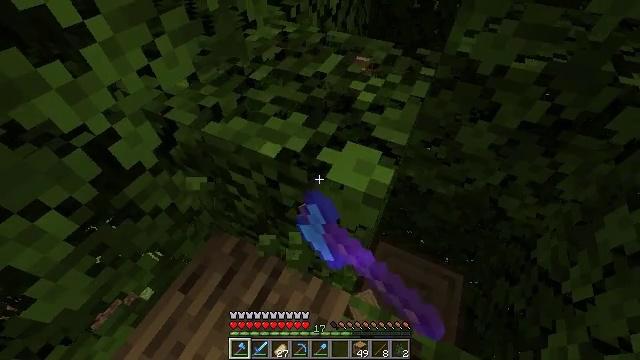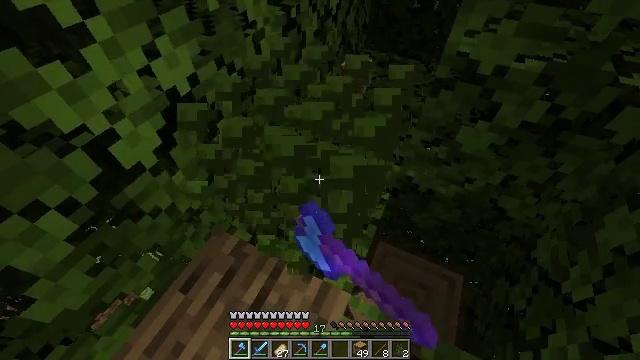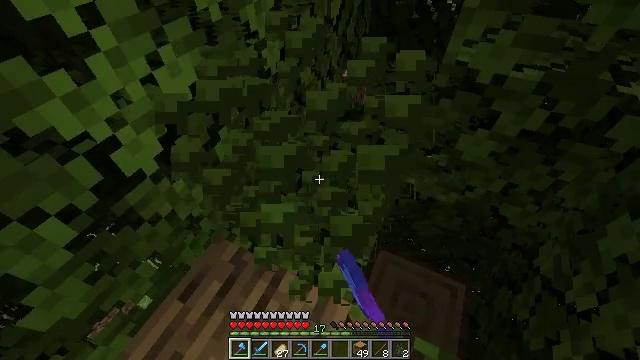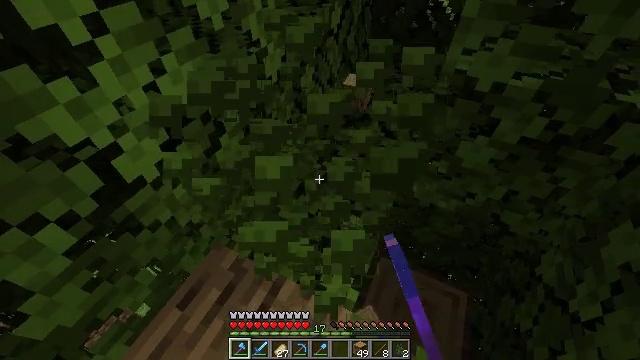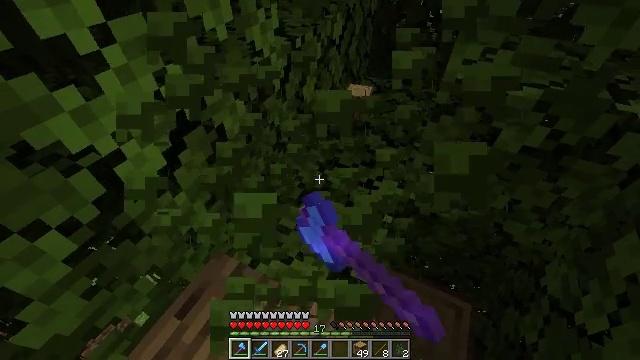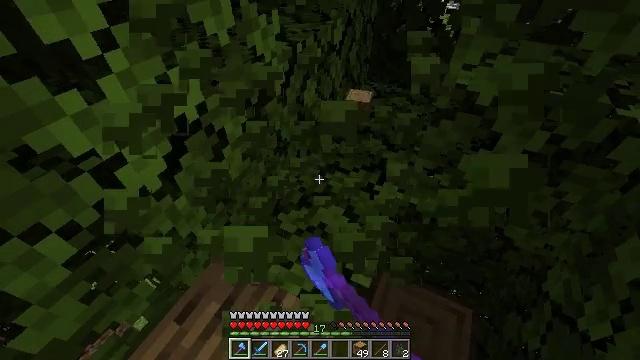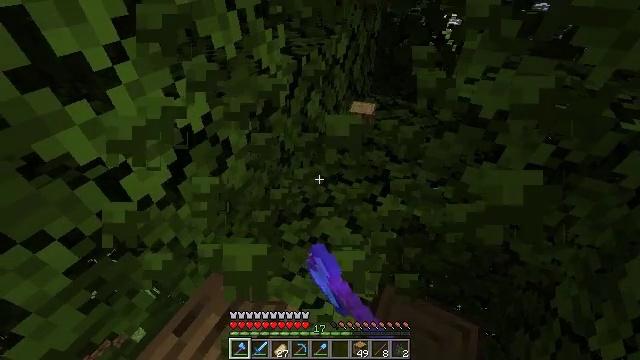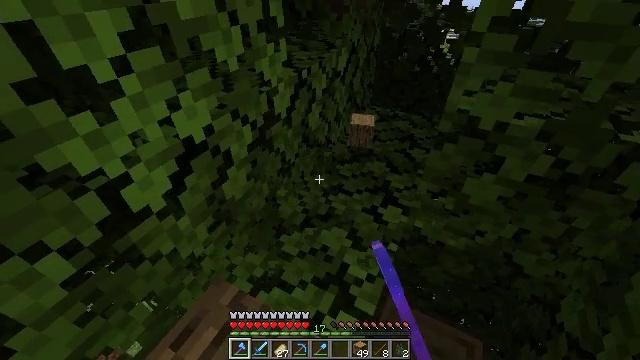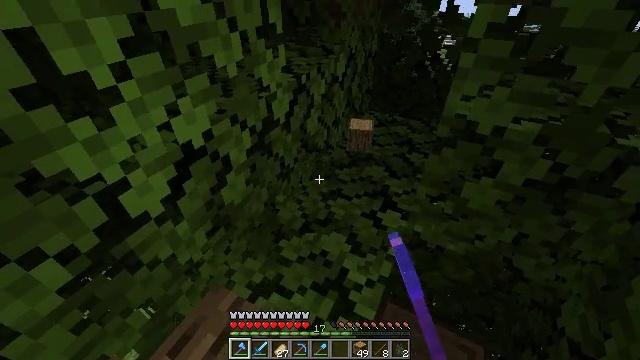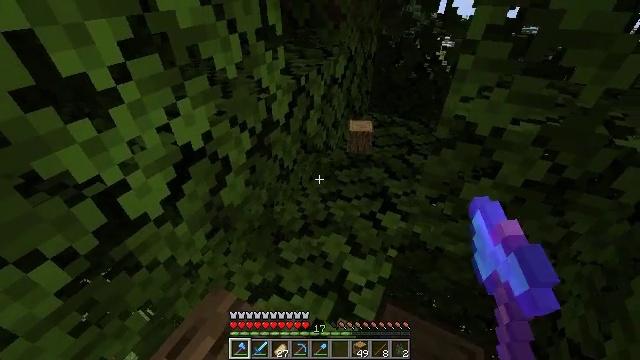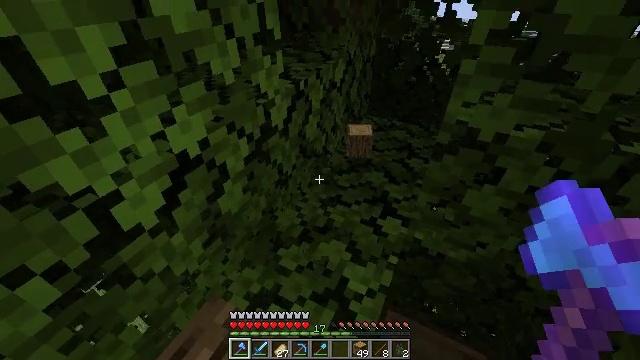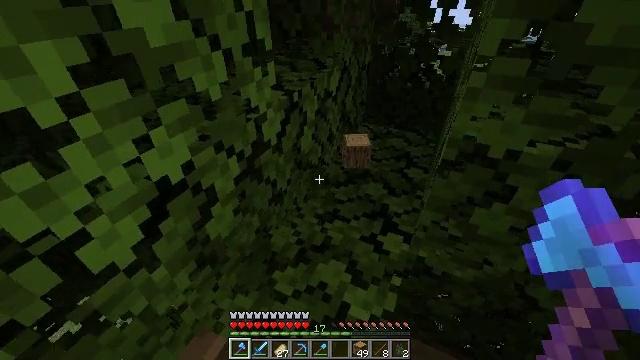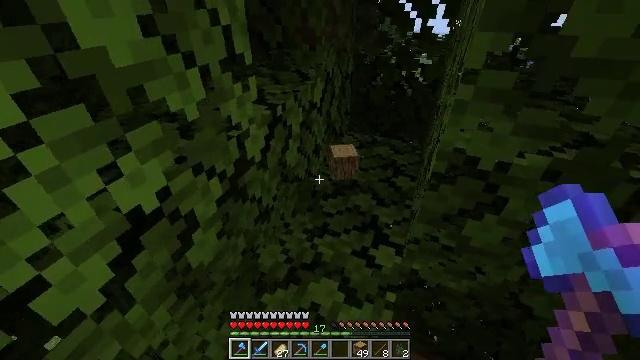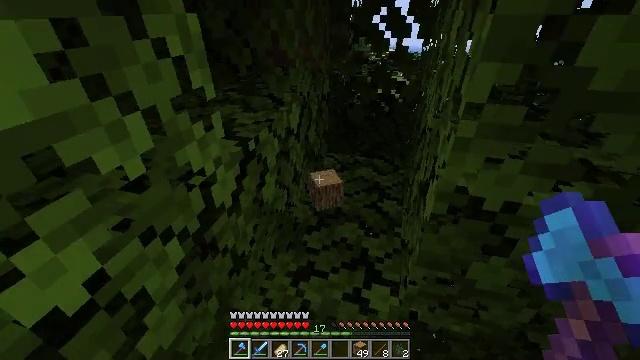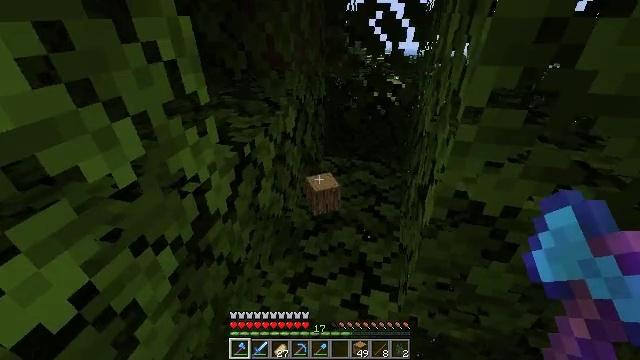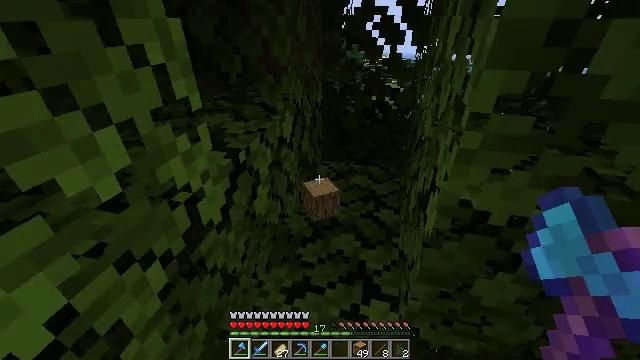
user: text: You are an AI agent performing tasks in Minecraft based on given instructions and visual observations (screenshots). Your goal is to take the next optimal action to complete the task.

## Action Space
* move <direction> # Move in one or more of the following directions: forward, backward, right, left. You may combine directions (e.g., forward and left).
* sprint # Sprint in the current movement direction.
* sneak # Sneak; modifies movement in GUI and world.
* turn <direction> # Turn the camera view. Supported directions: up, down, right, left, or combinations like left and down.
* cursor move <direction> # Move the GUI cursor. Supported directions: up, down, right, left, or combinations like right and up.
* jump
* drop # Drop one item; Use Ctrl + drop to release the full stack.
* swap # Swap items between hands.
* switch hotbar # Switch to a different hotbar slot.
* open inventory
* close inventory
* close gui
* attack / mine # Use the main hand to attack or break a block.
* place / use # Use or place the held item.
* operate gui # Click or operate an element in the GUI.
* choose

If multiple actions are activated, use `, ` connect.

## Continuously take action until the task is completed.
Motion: motion action
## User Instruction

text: Mine oak leaves.
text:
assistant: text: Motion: attack / mine
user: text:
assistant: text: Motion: turn up, attack / mine
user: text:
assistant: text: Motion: turn up, attack / mine
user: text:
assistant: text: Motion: turn up, attack / mine
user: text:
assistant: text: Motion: attack / mine
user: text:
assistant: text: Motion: turn up, attack / mine
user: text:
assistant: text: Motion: turn up
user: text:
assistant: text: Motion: turn up
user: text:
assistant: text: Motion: no_op
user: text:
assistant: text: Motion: move forward
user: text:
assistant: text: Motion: move forward, turn right
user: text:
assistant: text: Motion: move forward, turn right and up
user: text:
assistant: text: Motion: turn right and up
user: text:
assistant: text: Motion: no_op
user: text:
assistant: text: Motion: no_op
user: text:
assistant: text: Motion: move forward
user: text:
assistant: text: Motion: move forward
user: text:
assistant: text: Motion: move forward
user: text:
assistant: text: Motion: move forward
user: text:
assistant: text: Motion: move forward
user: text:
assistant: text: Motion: move forward
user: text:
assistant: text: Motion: move forward, turn left
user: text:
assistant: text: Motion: move forward, turn left and up
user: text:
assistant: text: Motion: move forward and move right, turn left and up
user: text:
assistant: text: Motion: move right, turn left and up
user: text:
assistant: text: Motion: move right, turn left and up
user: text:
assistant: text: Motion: turn left and up
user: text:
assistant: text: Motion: turn left and up, attack / mine
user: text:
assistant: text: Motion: attack / mine
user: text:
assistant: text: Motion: attack / mine